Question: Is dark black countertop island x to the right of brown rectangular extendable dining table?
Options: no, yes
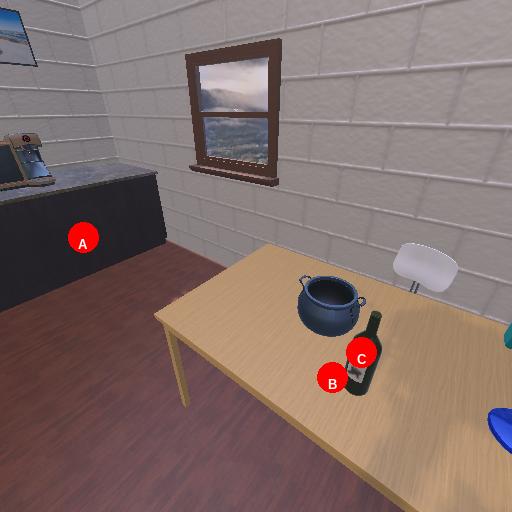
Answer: no